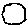
Label: hexagon